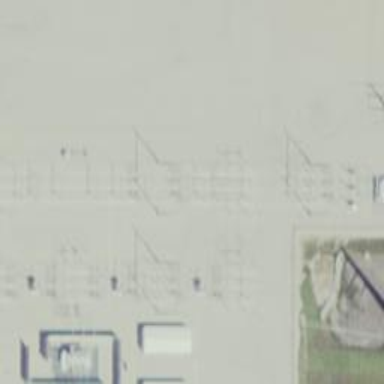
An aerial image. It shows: Switch used for power control.